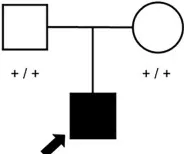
Phenotype, pedigree, and Sanger sequencing results. (C) c.394delG variant in CRYGC gene.
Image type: pathology (giemsa)